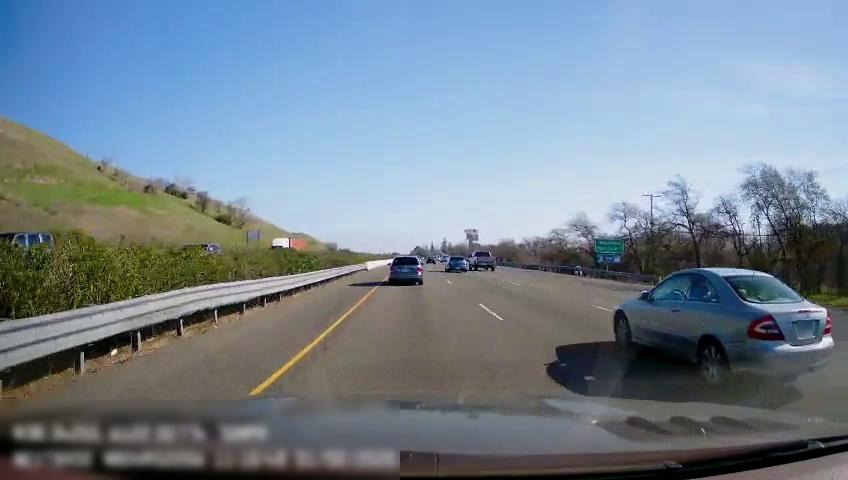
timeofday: Day
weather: Sunny
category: Drivable Space
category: Vehicles | Car
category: Vehicles | Truck
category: Vehicles | SUV
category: Vehicles | Truck
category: Vehicles | Car
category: Vehicles | Car
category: Vehicles | Car
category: Lanes | Current Lane
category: Lanes | Current Lane
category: Lanes | Alternate Lane
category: Traffic | Signs